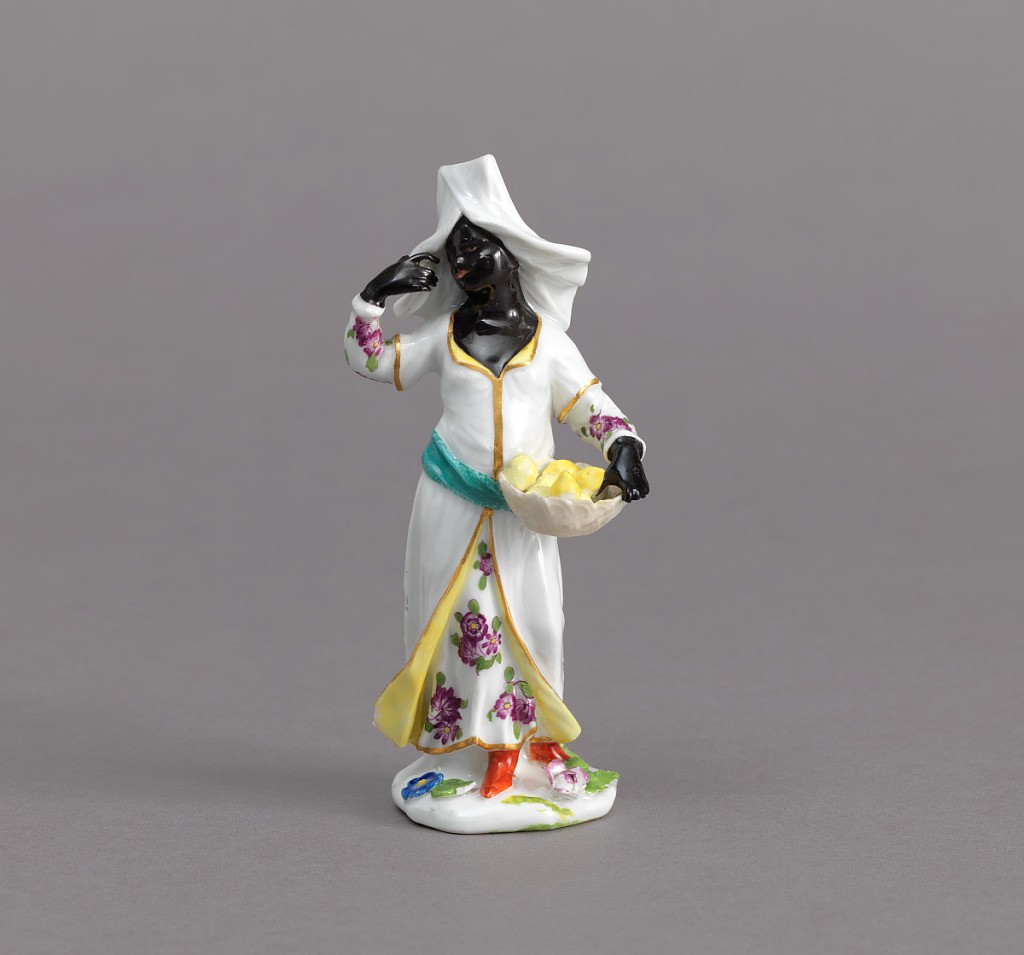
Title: Blackamoor Figure of a Fruit Vendor
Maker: Meissen Porcelain Manufactory, German, active from 1710 to the present
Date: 18th century
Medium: hard paste porcelain, vitreous enamel, gold
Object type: figure
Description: A "Blackamoor" female figure in squared headdress holding a basket of lemons.